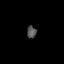
Tissue: lung
Cell type: Endothelial cells
Senescence score: 0.5434
Nuclear area (px): 115
Mean DAPI intensity: 81.217